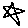
Label: star